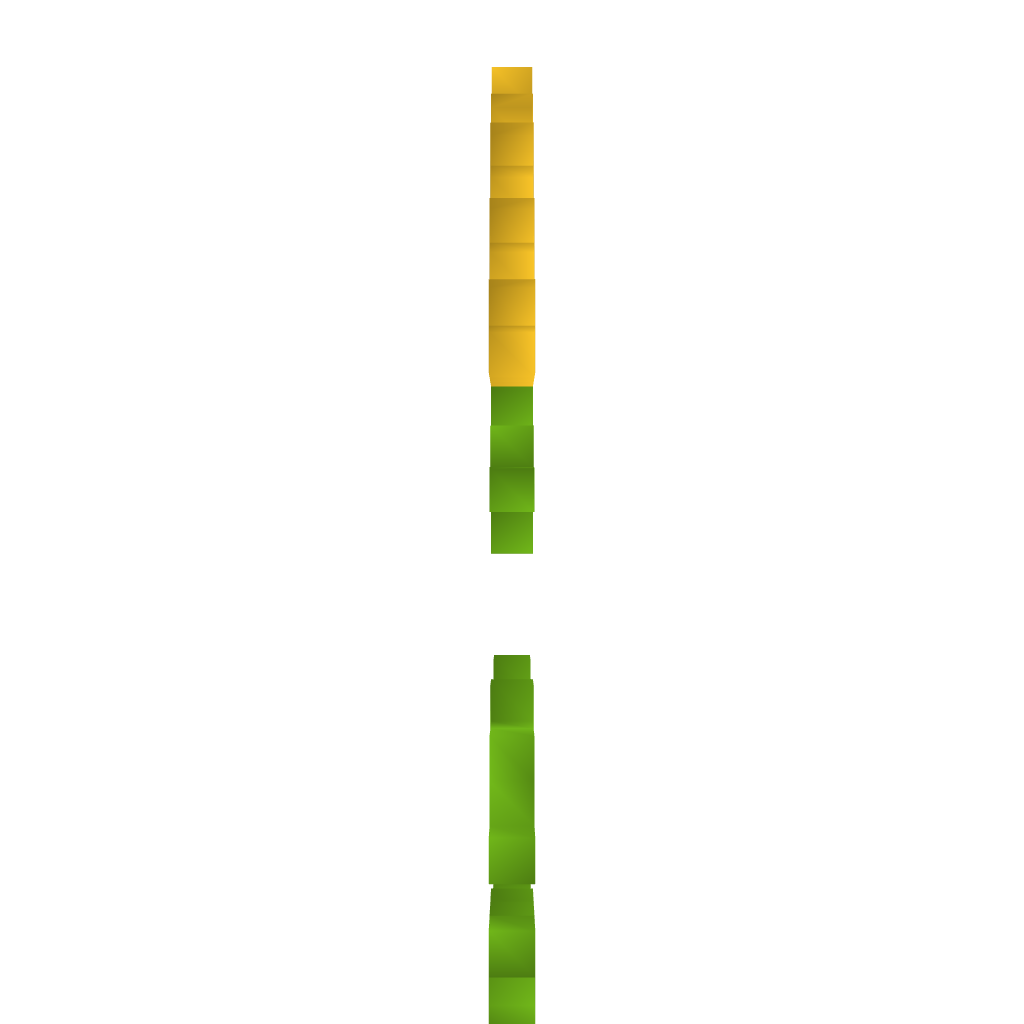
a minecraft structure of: Link Holding the Triforce NES